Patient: sex M, age 55
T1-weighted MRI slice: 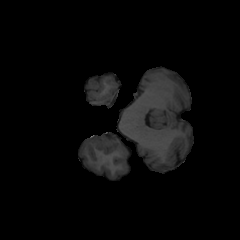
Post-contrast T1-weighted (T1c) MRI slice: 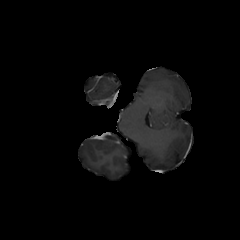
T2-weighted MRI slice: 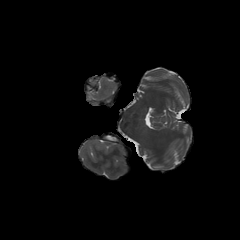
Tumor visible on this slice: no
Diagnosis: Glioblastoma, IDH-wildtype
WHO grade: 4